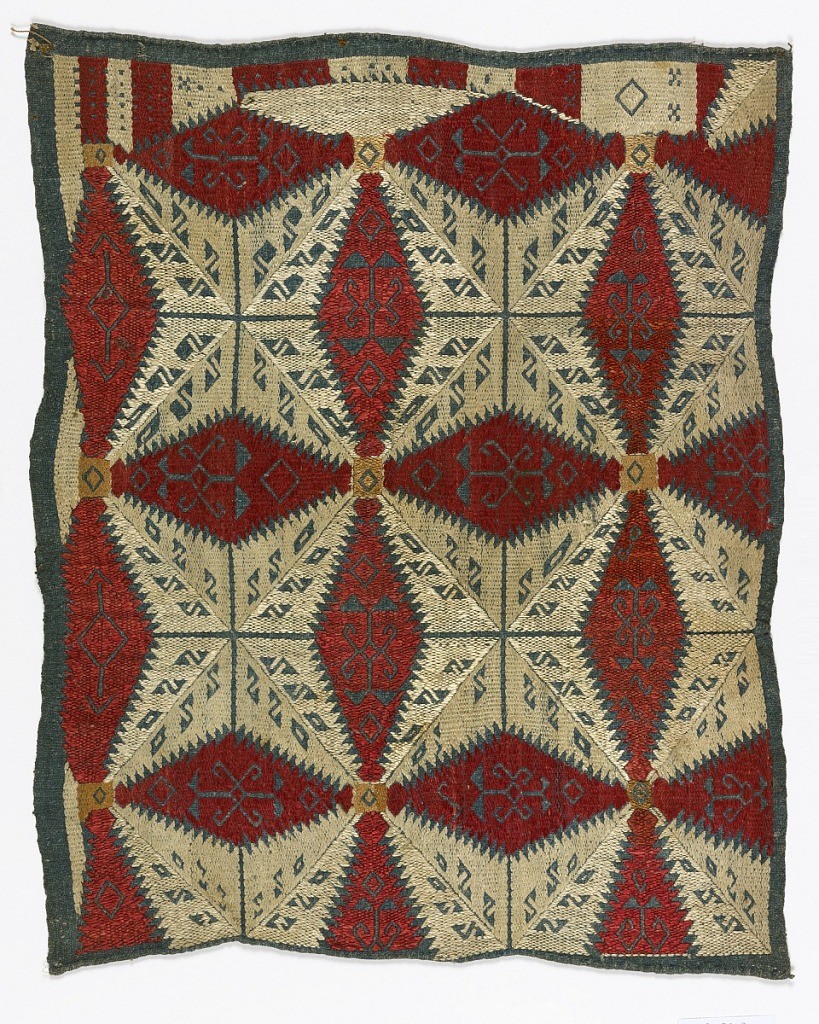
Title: Cushion Cover
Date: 18th century
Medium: silk embroidery on linen foundation Technique: embroidered in counted running stitches on plain weave foundation Label: Silk embroidery on linen
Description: Cushion cover of heavy, hand-woven linen, dyed in indigo. Embroidered with red, white and buff silk in a geometric design of star and leaf forms. The motifs have saw-tooth edges, and contain smaller plant motifs reserved in blue linen.